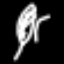
Label: leaf